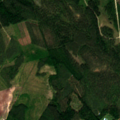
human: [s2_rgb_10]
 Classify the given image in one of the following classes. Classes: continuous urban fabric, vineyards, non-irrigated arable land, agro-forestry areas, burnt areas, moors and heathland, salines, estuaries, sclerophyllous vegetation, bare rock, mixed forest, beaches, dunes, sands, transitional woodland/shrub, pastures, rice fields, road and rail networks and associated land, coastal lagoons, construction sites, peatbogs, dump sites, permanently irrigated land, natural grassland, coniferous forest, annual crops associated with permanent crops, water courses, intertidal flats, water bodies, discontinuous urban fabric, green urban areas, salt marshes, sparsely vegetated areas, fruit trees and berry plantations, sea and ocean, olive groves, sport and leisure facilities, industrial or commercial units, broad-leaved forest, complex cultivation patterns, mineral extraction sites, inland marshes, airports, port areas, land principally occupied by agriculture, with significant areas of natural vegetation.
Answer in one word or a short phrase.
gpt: broad-leaved forest, coniferous forest, mixed forest, transitional woodland/shrub